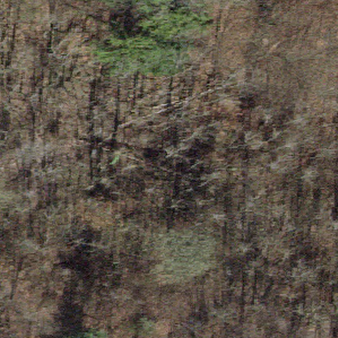
Label: other